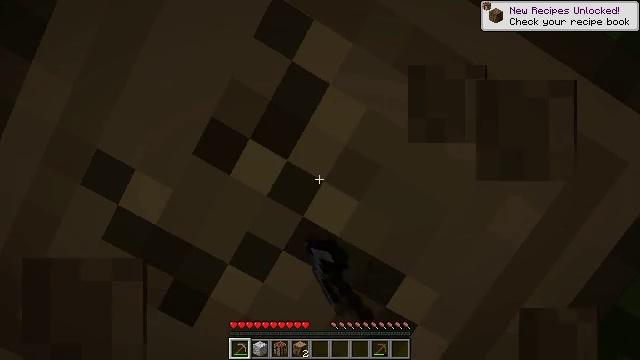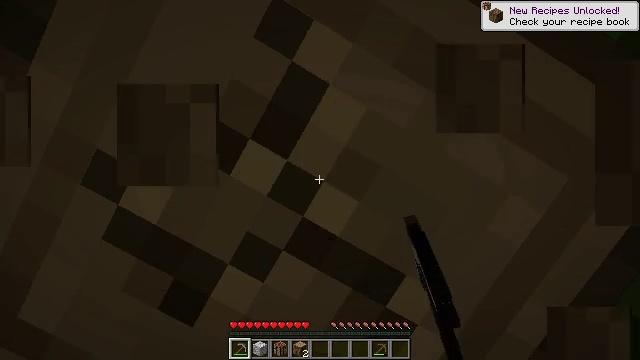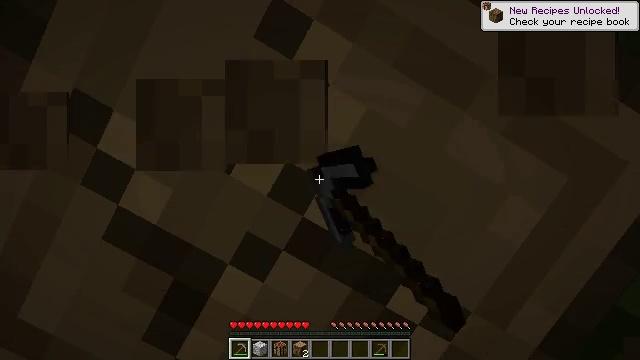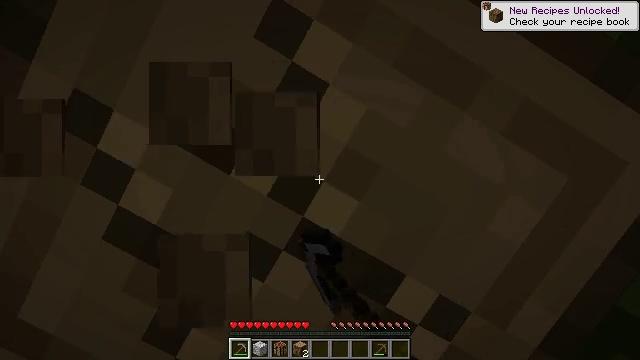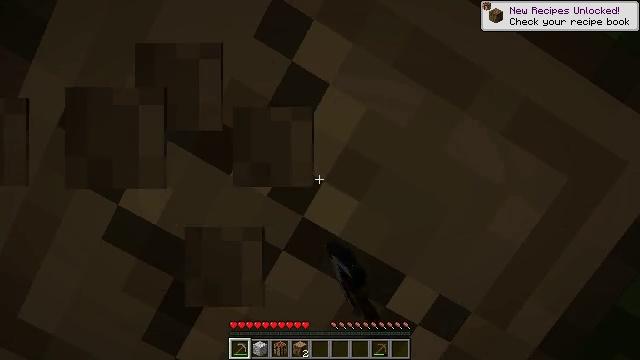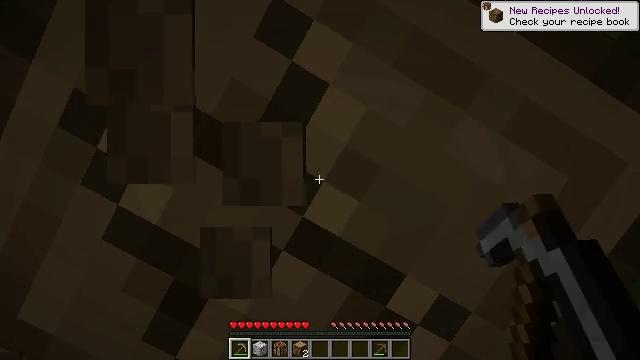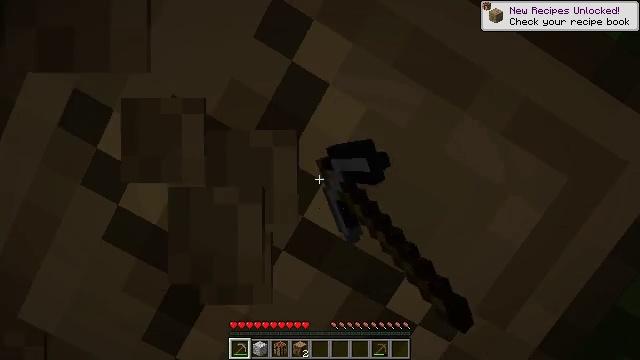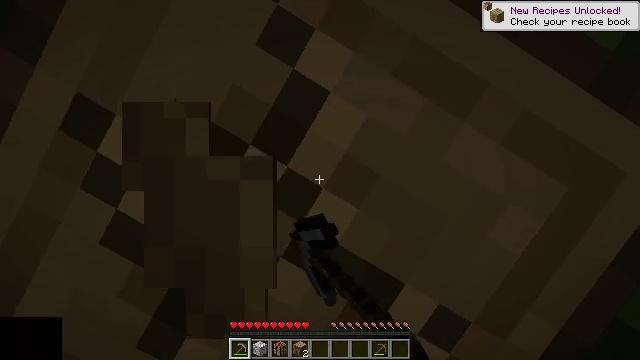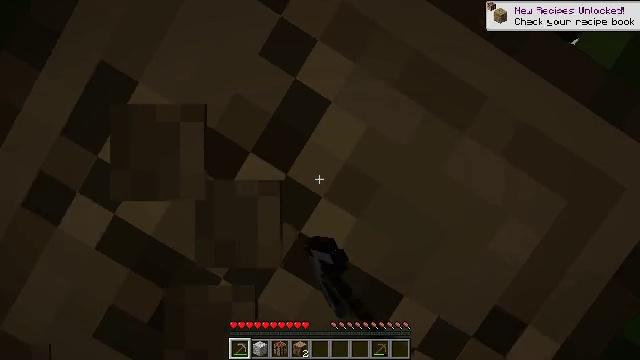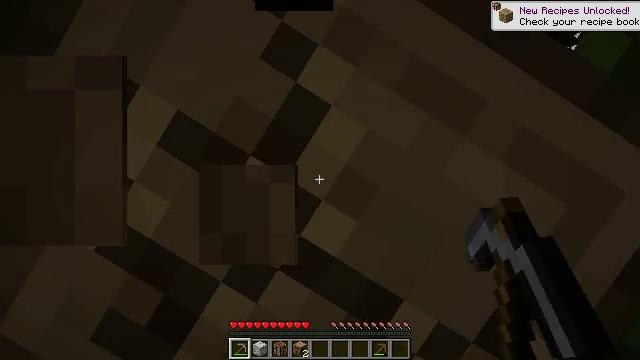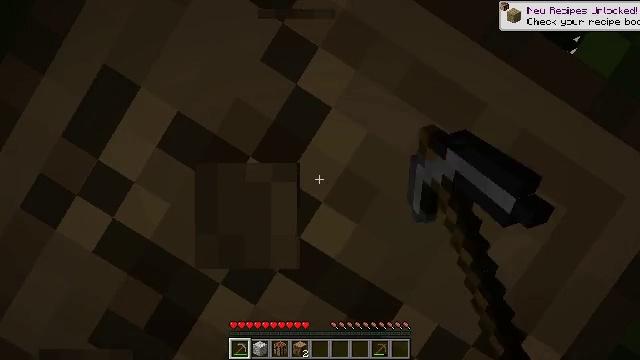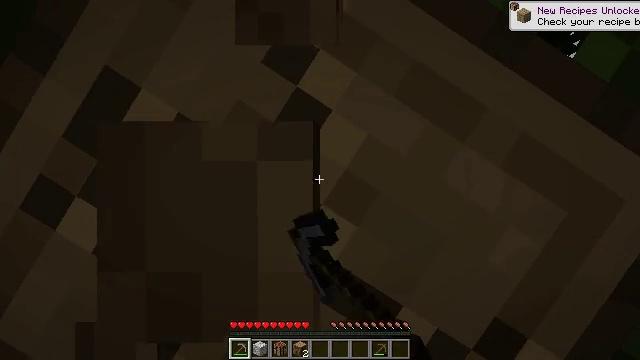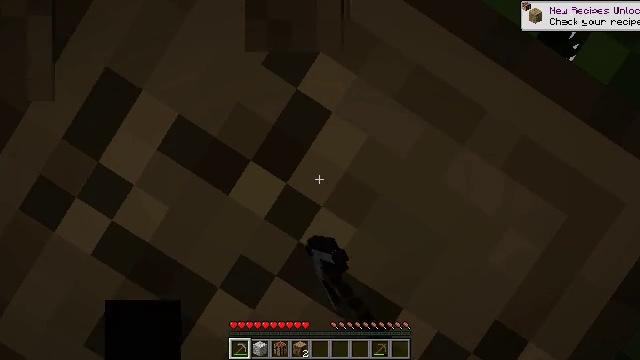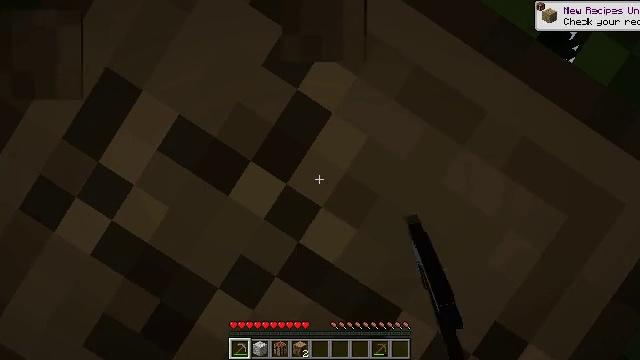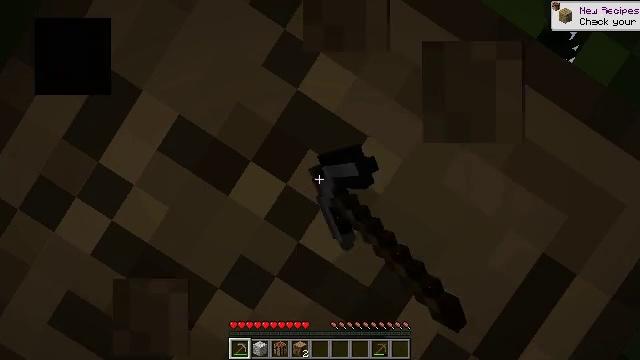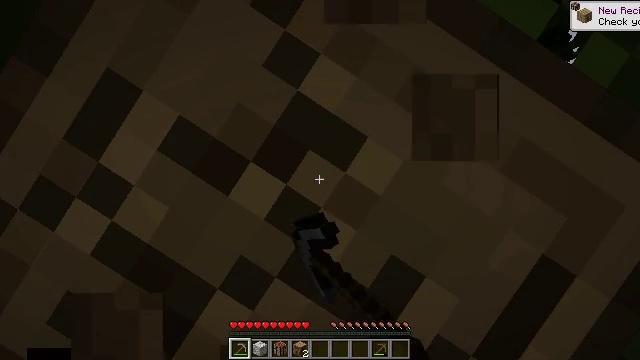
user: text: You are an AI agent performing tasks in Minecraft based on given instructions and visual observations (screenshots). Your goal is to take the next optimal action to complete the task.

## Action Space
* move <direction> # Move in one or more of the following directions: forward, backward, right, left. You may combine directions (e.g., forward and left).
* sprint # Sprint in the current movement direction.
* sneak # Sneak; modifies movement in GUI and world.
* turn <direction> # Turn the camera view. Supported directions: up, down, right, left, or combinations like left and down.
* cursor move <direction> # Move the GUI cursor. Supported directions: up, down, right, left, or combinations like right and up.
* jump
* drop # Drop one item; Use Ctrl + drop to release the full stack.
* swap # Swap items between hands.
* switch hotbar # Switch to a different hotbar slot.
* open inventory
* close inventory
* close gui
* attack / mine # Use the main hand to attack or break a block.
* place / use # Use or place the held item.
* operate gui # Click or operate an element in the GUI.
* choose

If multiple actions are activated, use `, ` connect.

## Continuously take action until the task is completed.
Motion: motion action
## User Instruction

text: Chop down the oak log.
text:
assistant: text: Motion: attack / mine
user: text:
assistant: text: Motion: attack / mine
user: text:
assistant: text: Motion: attack / mine
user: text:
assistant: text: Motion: attack / mine
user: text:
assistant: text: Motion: attack / mine
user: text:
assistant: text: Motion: attack / mine
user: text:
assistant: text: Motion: turn up, attack / mine
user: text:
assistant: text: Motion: turn right and up, attack / mine
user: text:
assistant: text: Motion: attack / mine
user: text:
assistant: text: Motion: attack / mine
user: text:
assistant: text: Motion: attack / mine
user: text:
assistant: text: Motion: attack / mine
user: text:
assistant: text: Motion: attack / mine
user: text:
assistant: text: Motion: attack / mine
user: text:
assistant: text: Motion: attack / mine
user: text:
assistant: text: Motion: attack / mine
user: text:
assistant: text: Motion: attack / mine
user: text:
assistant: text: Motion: attack / mine
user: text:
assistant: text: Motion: attack / mine
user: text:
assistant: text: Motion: attack / mine
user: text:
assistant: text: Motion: attack / mine
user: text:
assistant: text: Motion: attack / mine
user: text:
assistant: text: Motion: attack / mine
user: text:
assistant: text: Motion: attack / mine
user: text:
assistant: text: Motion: attack / mine
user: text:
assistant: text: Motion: attack / mine
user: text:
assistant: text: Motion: attack / mine
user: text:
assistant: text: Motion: attack / mine
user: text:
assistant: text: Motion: attack / mine
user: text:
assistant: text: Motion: attack / mine